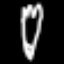
Label: fork